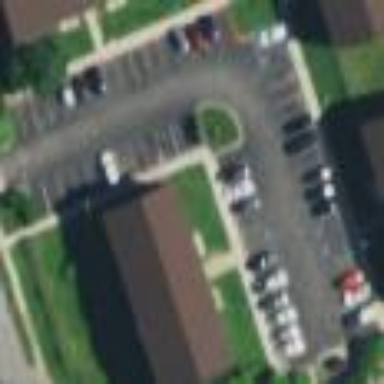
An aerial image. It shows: Parking area with surface.